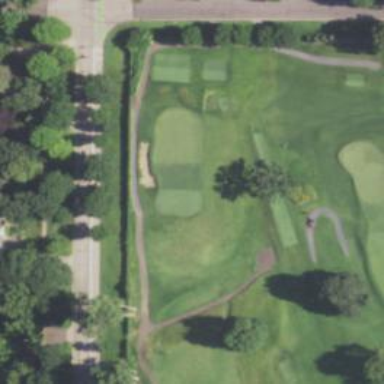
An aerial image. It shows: Golf hole.